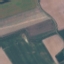
Land use / land cover: AnnualCrop